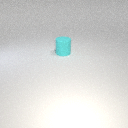
large cyan rubber cylinder